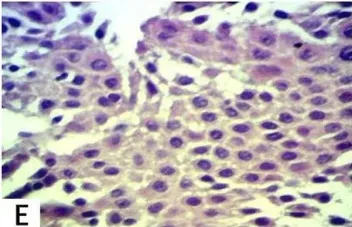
Histopathological examination (hematoxilin-eosin stain,. ; Nests of polyhedral cells forming intercellular bridges and nuclear pleomorphism (100x, 200x.
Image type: pathology (h&e)